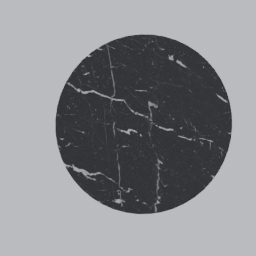
Label: furniture